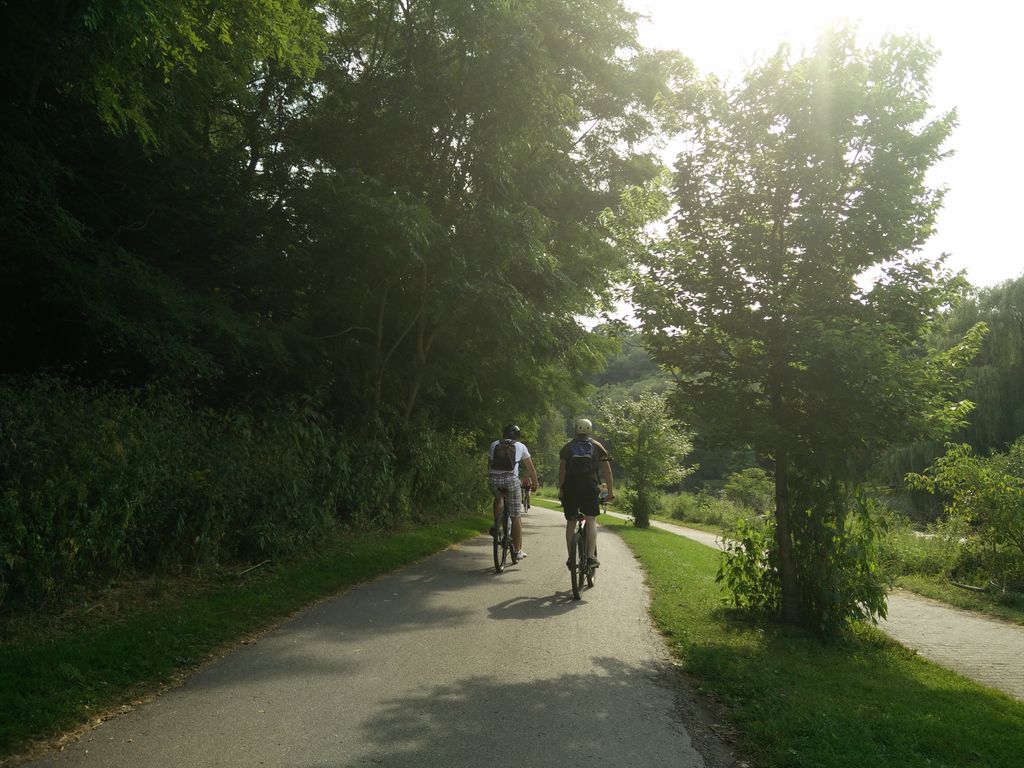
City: toronto